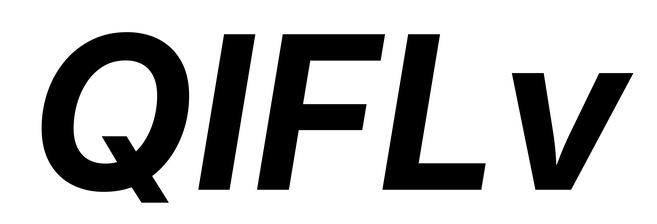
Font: Inter-Italic_Bold_Italic